Question: I am using Xcode 4.1, on iOS Simulator 4.3
I have imported the ZXing library into my project as per the instructions in their README.
When I try to load the controller all I see is a white screen with a Cancel button at the bottom. I know the simulator can't take photos but the controller is then supposed to let you choose an image to decode from the photo library. Has anyone had this issue or has any ideas on what is causing it?
'''
ZXingWidgetController *widController = [[ZXingWidgetController alloc] initWithDelegate:self showCancel:YES OneDMode:NO];
QRCodeReader* qrcodeReader = [[QRCodeReader alloc] init];
NSSet *readers = [[NSSet alloc ] initWithObjects:qrcodeReader,nil];
[qrcodeReader release];
widController.readers = readers;
[readers release];
[self presentModalViewController:widController animated:YES];
[widController release];
'''

EDIT: Forgot to mention, there are pictures on the simulator that I loaded already.
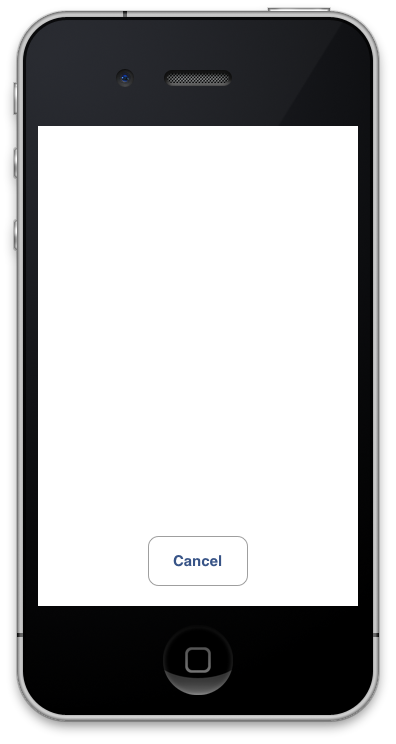
Answer: > but the controller is then supposed to let you choose an image to
decode from the photo library
Where did you see this? It's not in the 'README' or the code.
The widget doesn't provide an image picker backup. The old Barcodes app (found in 'cpp/iphone/legacy/Barcodes_original') did but the current Barcodes app doesn't. If you need this, you'll have to implement it yourself. The old Barcodes app might be useful as guide, to some extent.